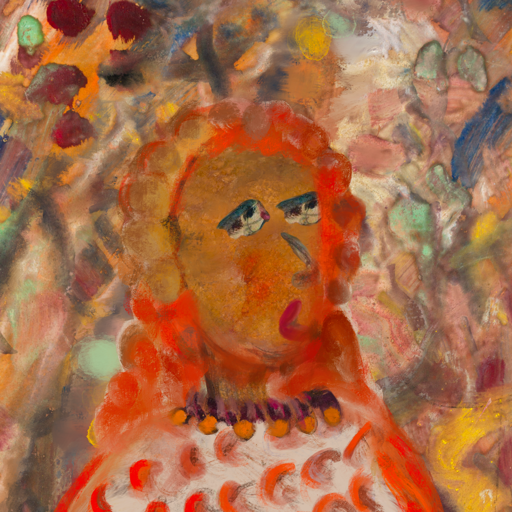
Background: Mother_And_Son_Mother, Head And Neck Side: Pipe, Face Side: Pipe, Bust: Rupkatha, Hair Side: Rupkatha, Head Accessory: Blank, Second Necklace: Blank, Necklace: Doll, Baby: Blank